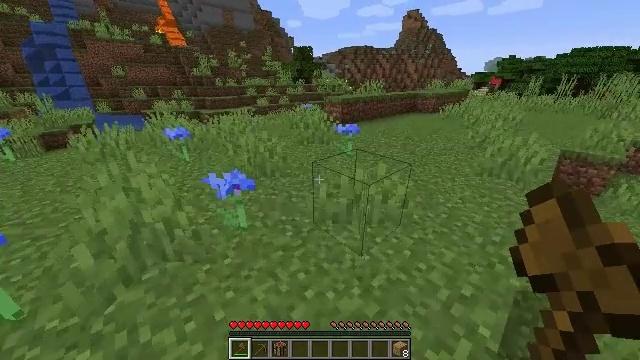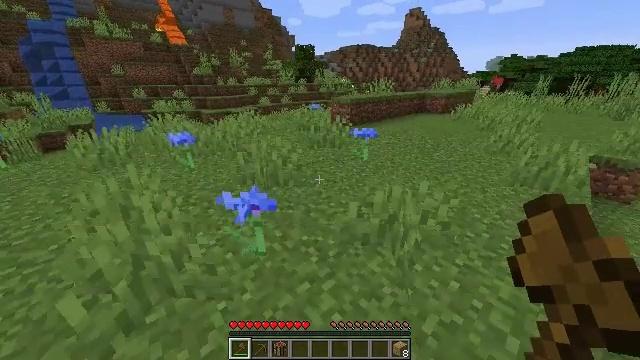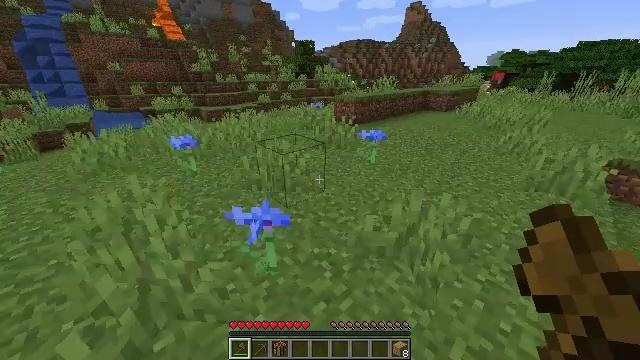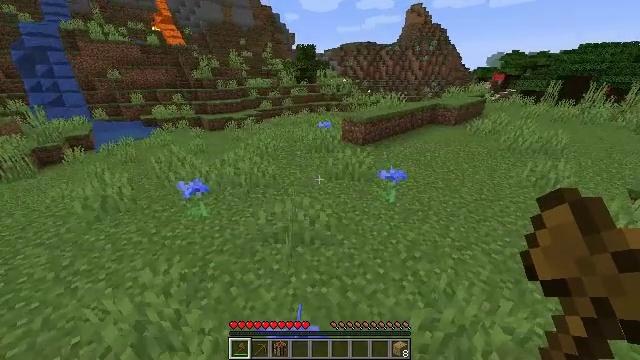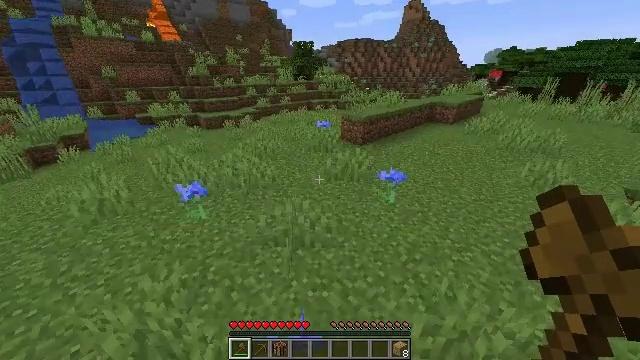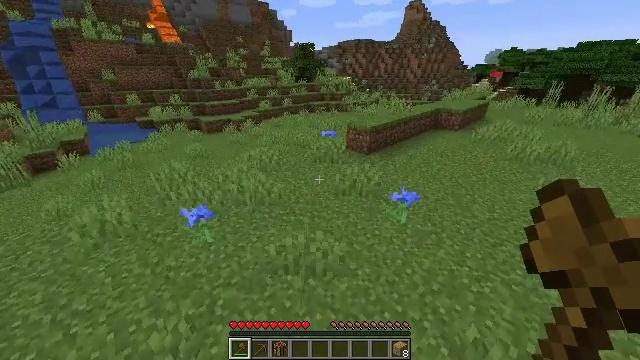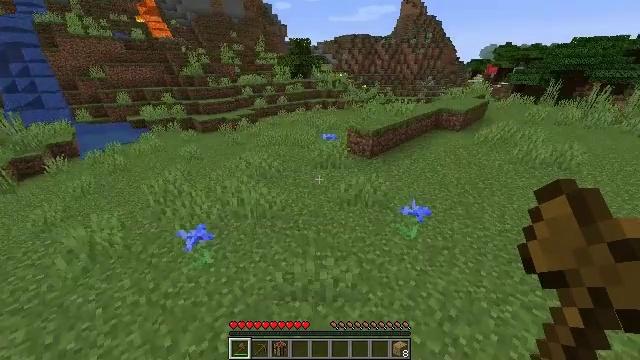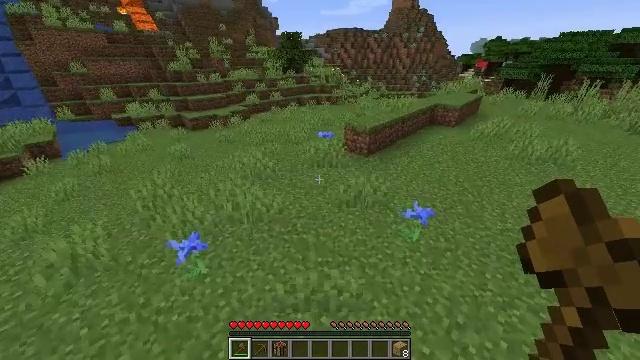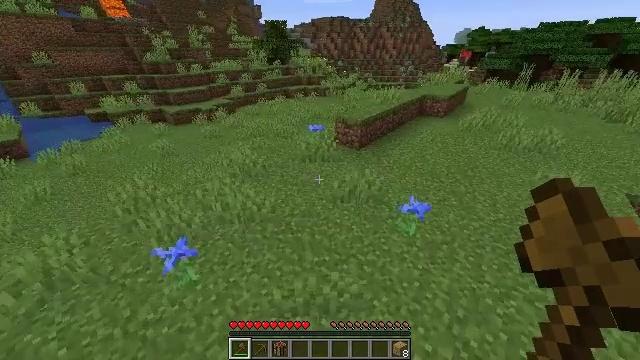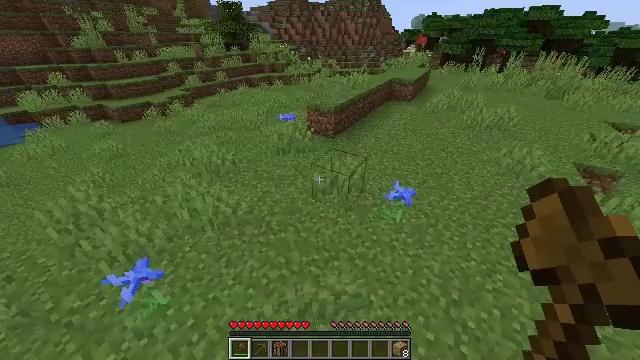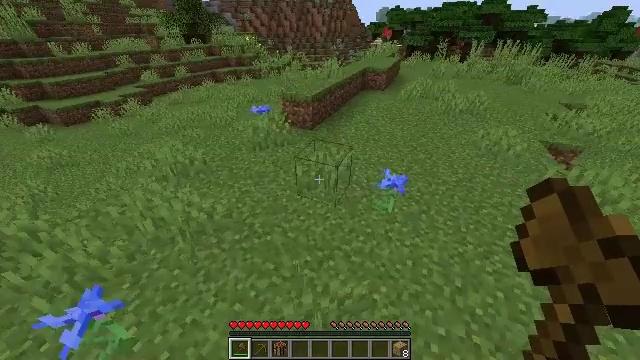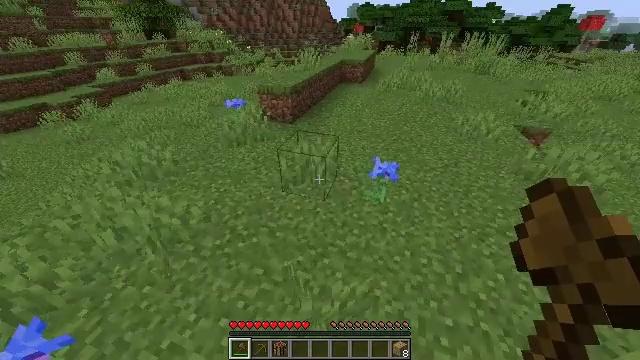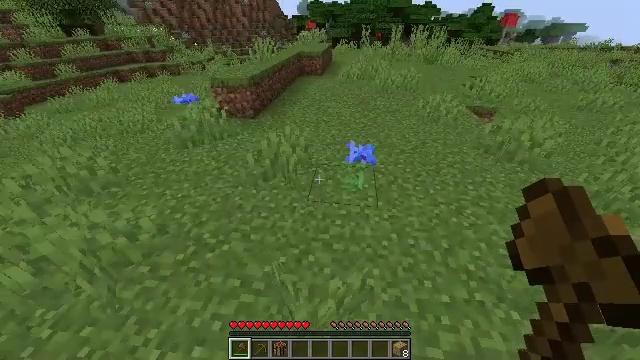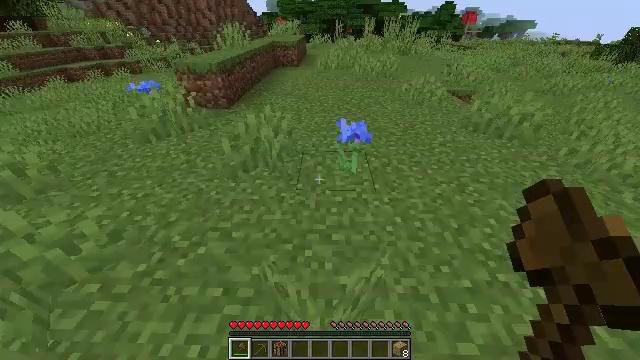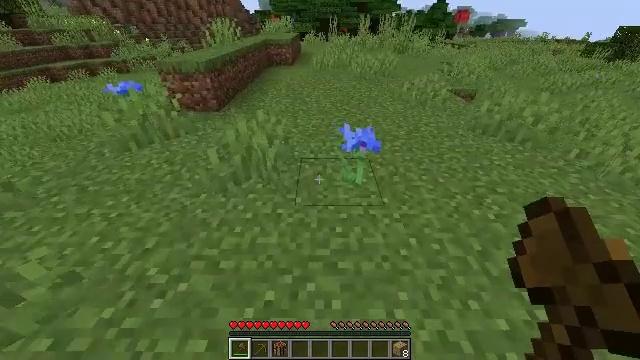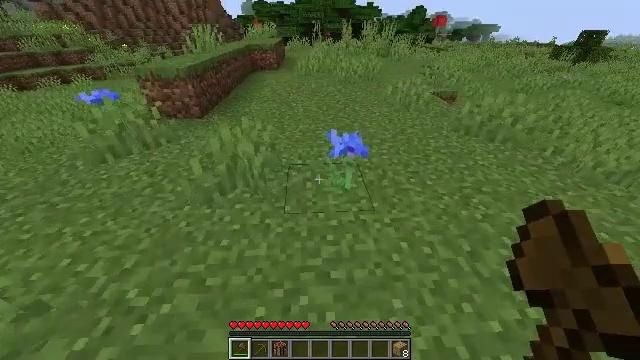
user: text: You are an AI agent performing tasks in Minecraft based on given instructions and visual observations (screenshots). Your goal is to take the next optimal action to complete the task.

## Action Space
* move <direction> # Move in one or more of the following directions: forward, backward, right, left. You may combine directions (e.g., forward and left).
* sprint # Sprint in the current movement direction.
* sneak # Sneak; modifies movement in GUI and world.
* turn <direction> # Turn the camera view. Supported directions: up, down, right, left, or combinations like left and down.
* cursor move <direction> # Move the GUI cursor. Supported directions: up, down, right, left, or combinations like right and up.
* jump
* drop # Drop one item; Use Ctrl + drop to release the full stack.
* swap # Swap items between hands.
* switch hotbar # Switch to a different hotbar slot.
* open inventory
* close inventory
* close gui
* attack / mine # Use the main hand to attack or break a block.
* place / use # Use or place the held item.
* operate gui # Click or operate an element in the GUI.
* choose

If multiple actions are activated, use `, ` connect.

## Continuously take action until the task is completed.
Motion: motion action
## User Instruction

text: Harvest a cornflower from the meadow.
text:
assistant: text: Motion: move forward and move left
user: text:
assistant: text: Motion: move forward and move left, jump
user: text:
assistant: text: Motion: move forward and move left, jump
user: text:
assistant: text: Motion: move forward and move left, jump
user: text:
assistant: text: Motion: move forward, jump
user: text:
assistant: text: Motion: move forward, turn right and down
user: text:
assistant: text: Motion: move forward, turn right and down
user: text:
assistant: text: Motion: move forward, turn right and down
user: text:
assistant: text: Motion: move forward and move right, turn right and down
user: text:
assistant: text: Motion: move forward and move right, turn right and down
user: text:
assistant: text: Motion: move forward and move right, turn right
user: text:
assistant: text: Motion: move forward and move right, turn right
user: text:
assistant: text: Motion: move forward and move right, turn right
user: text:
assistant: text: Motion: move forward and move right, turn right
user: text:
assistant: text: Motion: move forward and move right, turn right
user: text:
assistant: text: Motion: move forward and move right, turn right and up
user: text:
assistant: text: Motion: move forward and move right
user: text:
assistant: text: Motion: move forward and move right
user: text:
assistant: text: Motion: move forward
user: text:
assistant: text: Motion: turn left and down, attack / mine
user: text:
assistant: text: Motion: turn down, attack / mine
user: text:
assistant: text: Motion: attack / mine
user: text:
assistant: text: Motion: no_op
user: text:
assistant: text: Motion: no_op
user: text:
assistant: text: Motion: no_op
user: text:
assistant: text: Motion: no_op
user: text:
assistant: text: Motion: no_op
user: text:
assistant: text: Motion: no_op
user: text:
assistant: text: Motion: no_op
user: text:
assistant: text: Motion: turn left and down